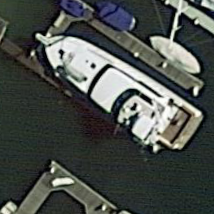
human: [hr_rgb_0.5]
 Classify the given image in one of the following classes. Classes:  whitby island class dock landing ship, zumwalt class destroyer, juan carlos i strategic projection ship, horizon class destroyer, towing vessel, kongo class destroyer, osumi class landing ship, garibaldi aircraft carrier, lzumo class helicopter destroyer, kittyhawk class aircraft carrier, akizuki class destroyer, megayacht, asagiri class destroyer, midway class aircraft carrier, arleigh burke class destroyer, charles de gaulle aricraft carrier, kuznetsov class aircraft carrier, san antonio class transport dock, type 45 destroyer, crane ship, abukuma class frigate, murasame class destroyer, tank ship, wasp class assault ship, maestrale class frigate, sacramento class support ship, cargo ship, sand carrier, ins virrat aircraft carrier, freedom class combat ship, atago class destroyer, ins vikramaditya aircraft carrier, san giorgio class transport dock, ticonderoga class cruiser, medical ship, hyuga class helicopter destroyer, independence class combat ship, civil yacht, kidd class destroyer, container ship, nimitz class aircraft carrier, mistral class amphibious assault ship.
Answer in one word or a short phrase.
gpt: Civil yacht